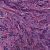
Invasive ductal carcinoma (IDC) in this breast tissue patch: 1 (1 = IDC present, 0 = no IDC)